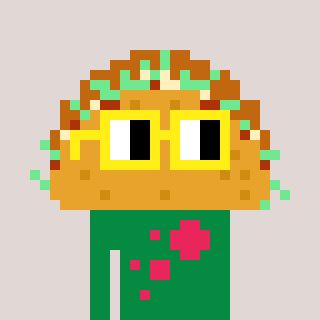
a pixel art character with square yellow glasses, a taco-shaped head and a green-colored body on a warm background